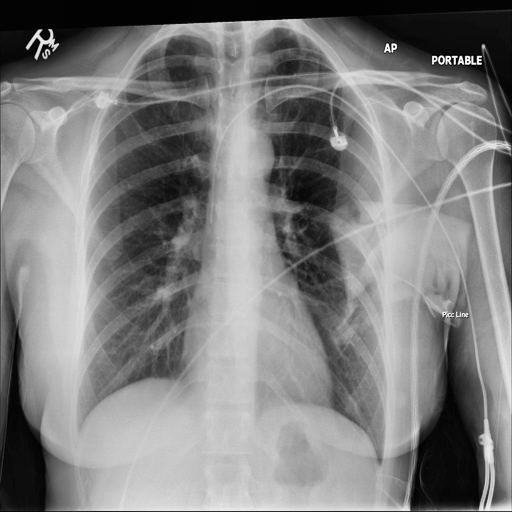
Finding: NORMAL